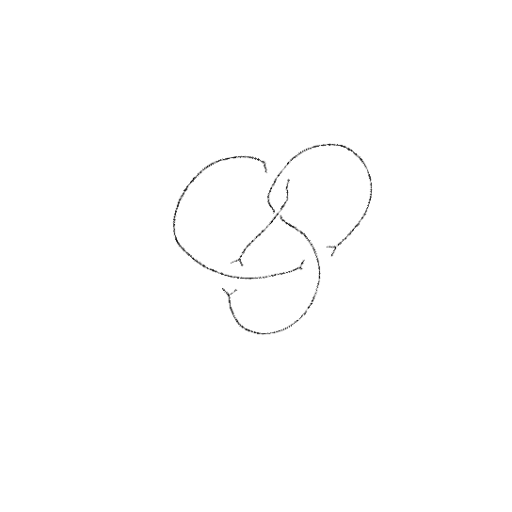
Crossing number: 4